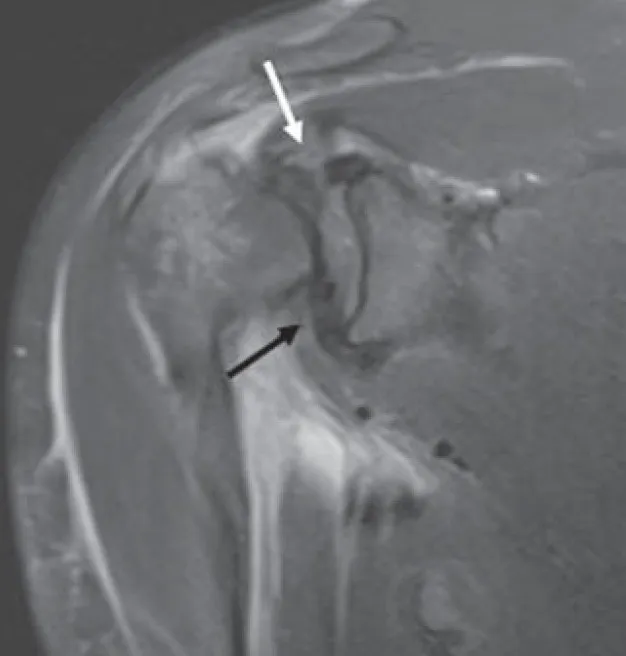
MRI, coronal section, intermediate weighting. The arrows identify rotator
cuff stumps interposition between the glenoid and the humerus. The white
arrow indicates the supraspinatus tendon and the black arrow shows the
subscapularis tendon.
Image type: radiology (mri)